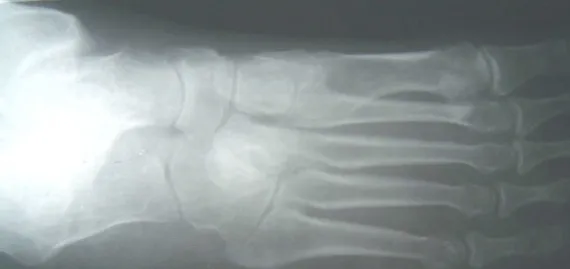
AP view of foot showing empty space in the region of middle cuneiform.
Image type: radiology (x_ray)